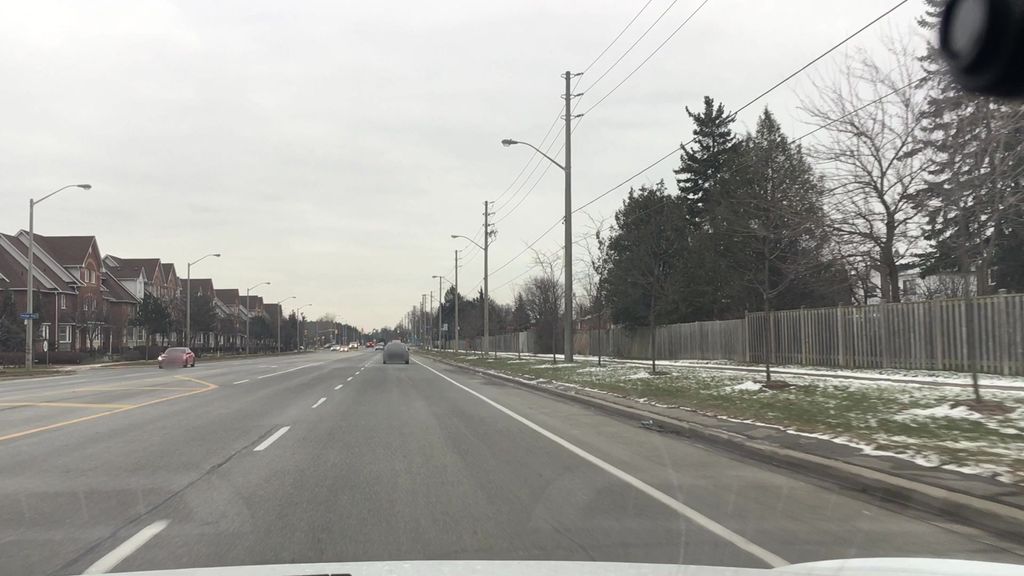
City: toronto